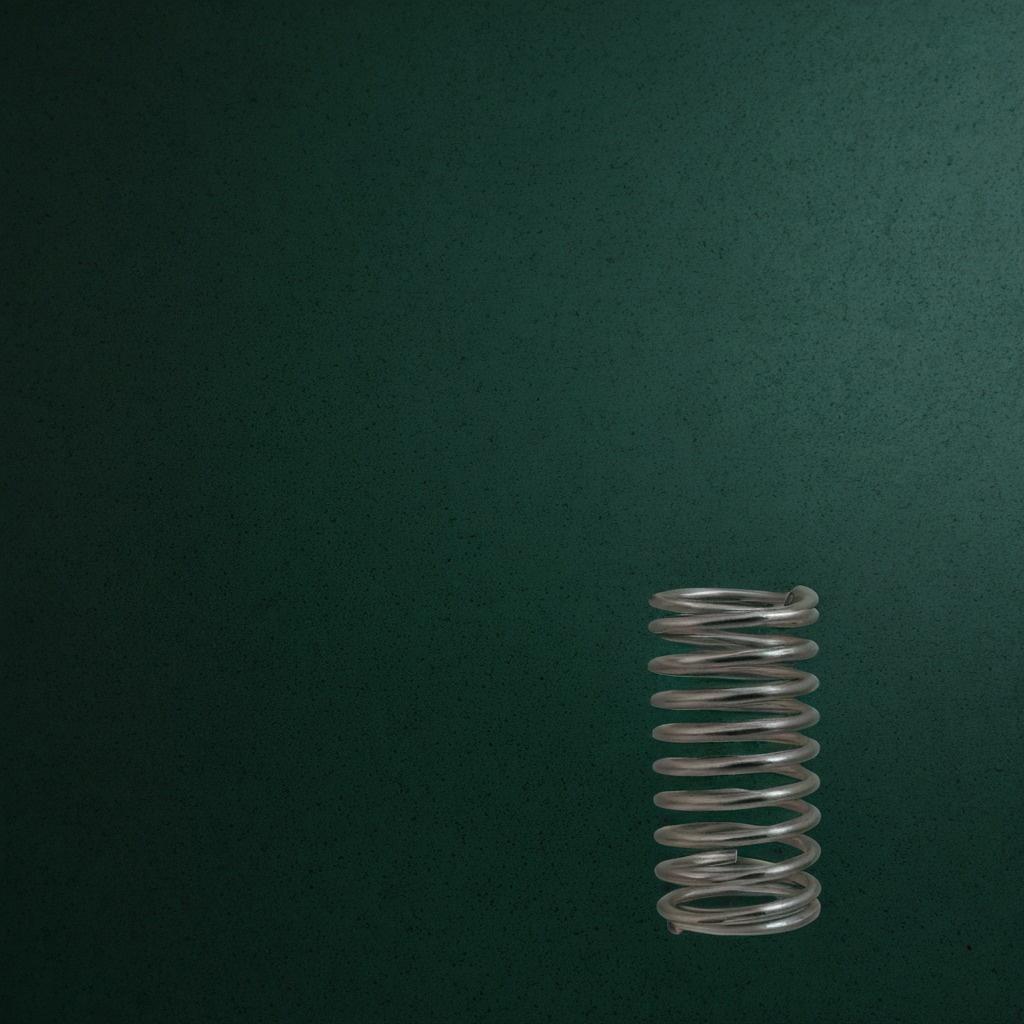
A coiled metal spring is lying on a green rubber mat inside a workshop at night.